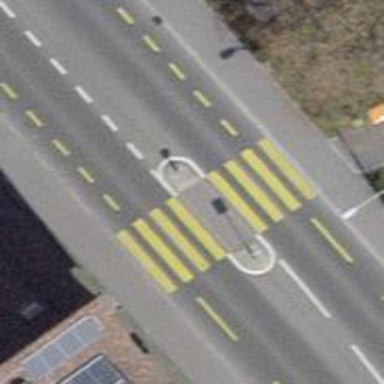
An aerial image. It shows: Uncontrolled zebra crossing with central island.